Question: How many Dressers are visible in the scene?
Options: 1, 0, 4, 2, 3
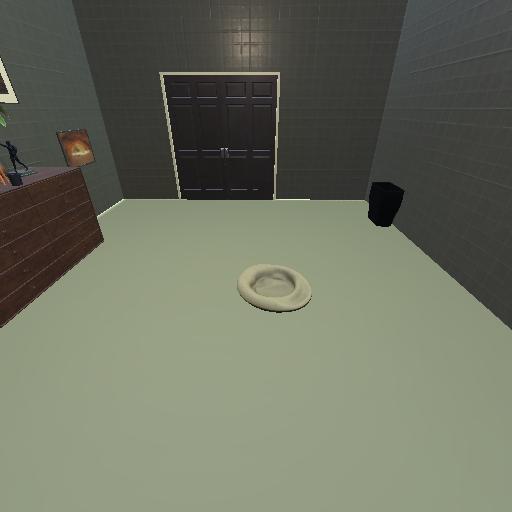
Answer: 1